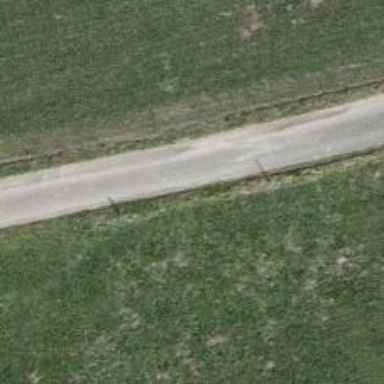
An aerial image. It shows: Gravel track road.